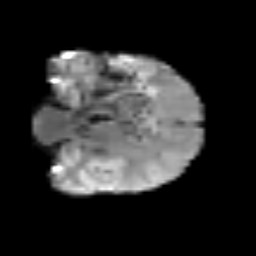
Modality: T2w
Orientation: coronal
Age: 42
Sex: male
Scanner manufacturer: siemens
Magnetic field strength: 3 T
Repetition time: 3.2 s
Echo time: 0.081 s